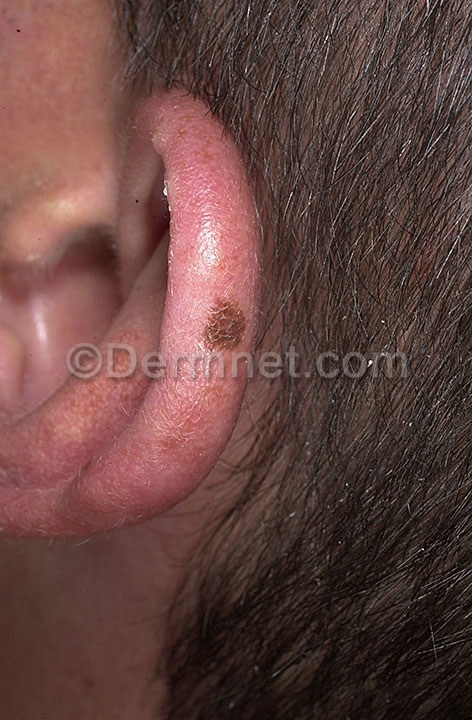
Disease: Light Diseases and Disorders of Pigmentation